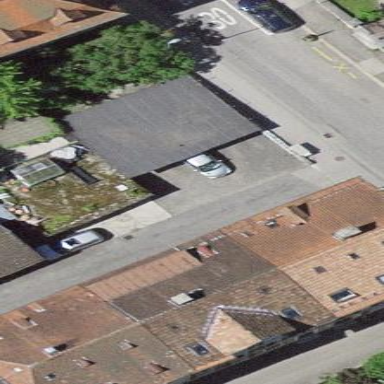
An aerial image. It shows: Garage.